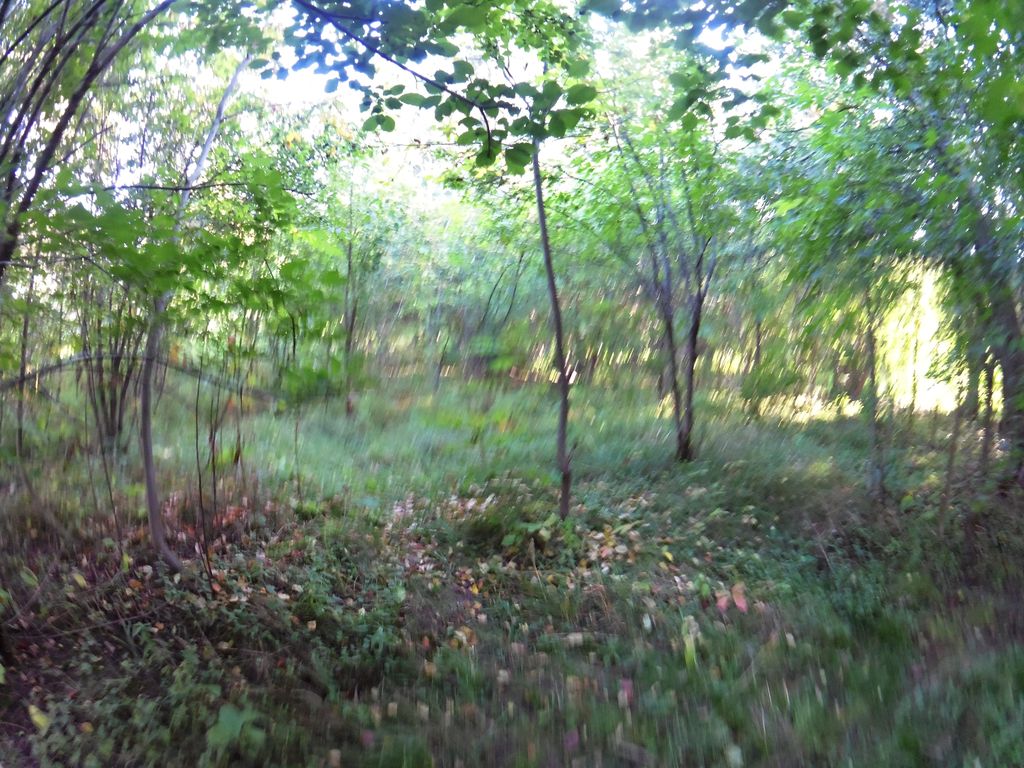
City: ottawa-gatineau